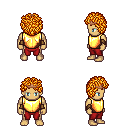
a pixel art fantasy rpg character, male body template, human, tanned skin, gold chest armor, red pants, light blonde curly afro hairstyle, bronze tiara, leather bracers, four views (front, back, left, right), 2x2 character sprite sheet, small pixel art, hard edges, no anti-aliasing